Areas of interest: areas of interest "Park and greenspace"
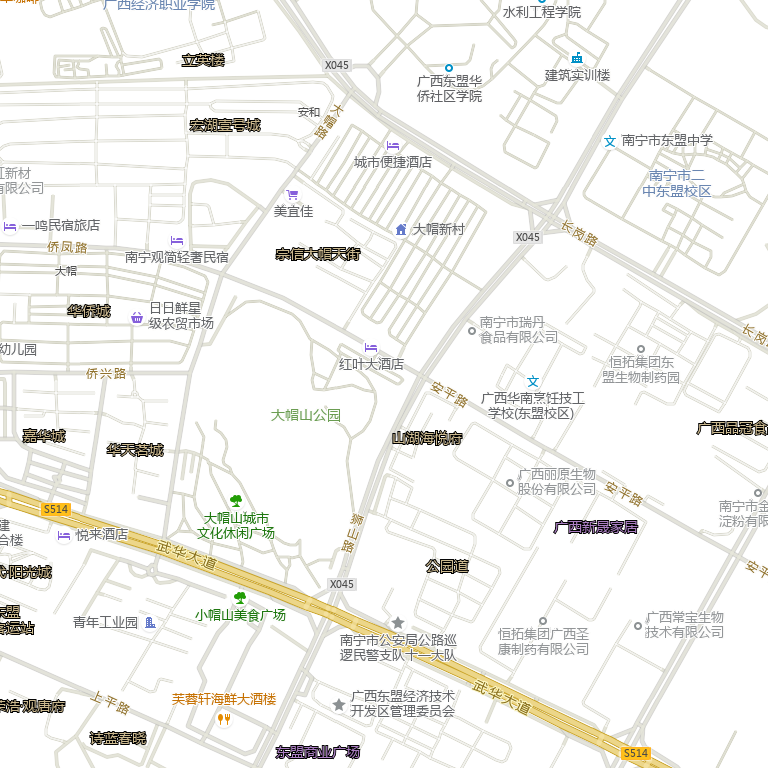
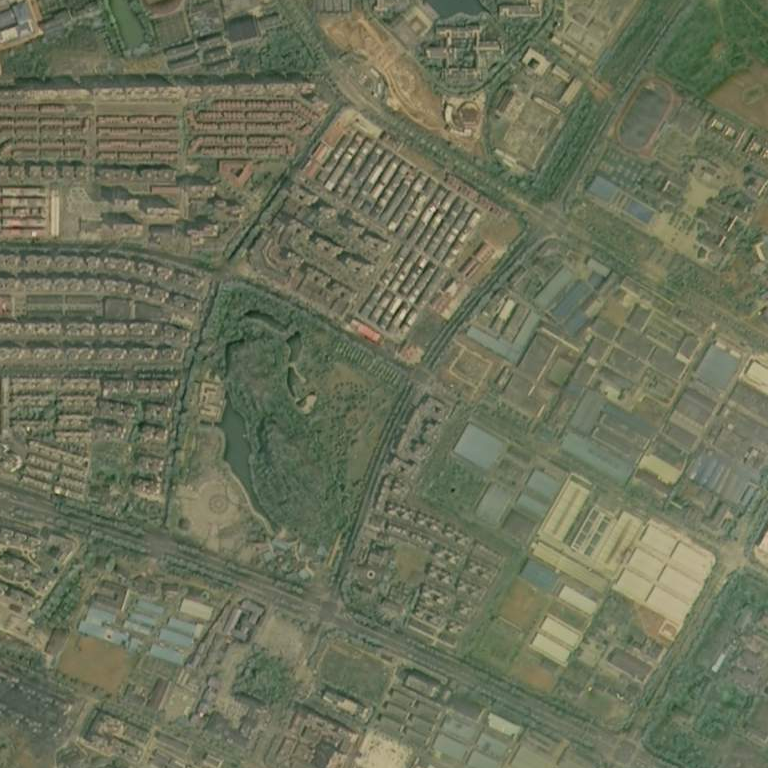